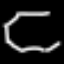
Label: octagon